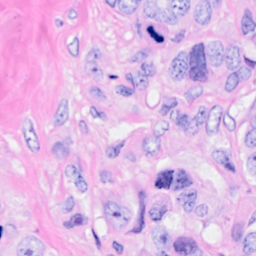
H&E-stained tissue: Breast